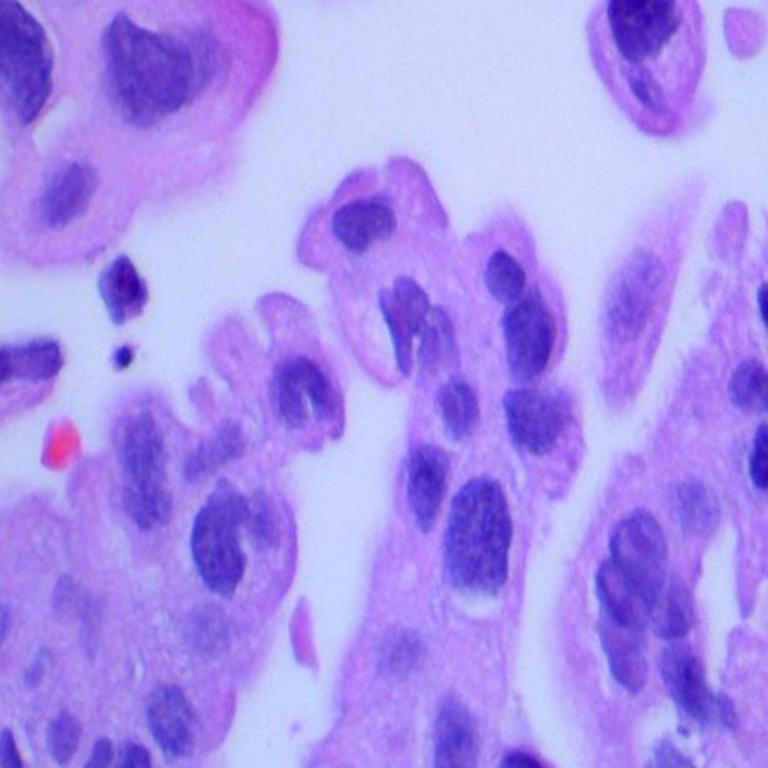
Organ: lung
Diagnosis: adenocarcinomas